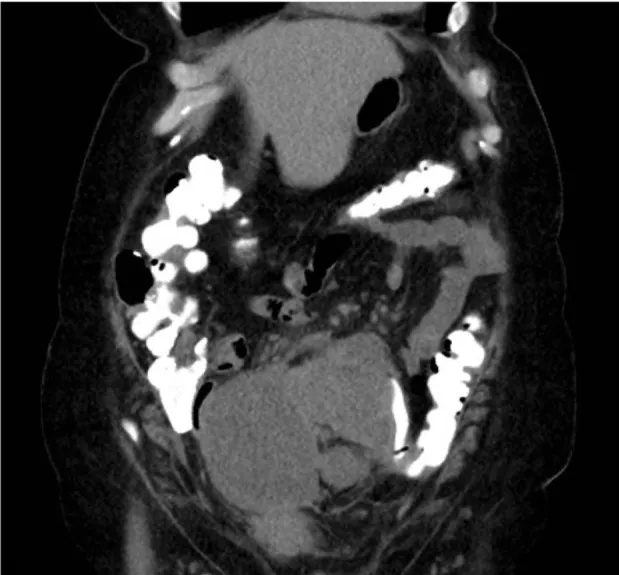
Coronal CT with mass measuring ~12.5 cm x 8.5 cm.
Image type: radiology (ct)